Interaction volume radius: 10 \u00c5
Interaction volume height: 25 \u00c5
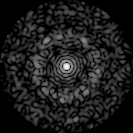
Disorder parameter: 0.8401